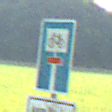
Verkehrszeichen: SackgasseRadverkehrDurchlaessig
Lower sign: HinweisGeaenderteVorfahrtVerkehrsfuehrungVerkehrsregelung3
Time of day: SunriseSunset
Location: Outdoor (Nature)
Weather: PartlyCloudy
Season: NotSpecified
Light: Natural